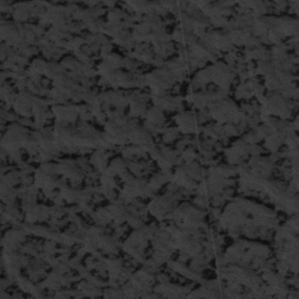
Label: frost